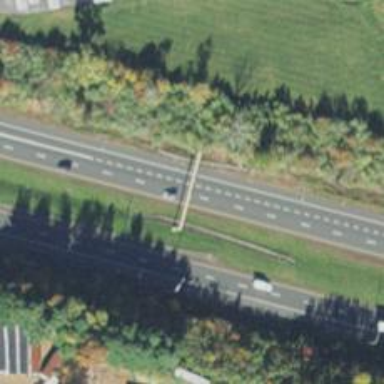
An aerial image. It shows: Motorway junction.